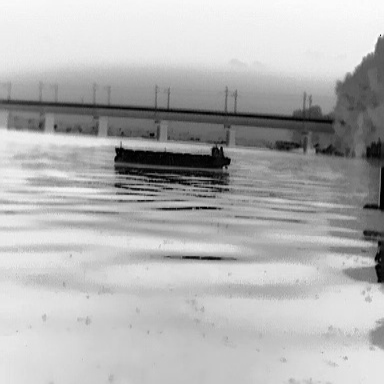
There is a liner in the infrared image.